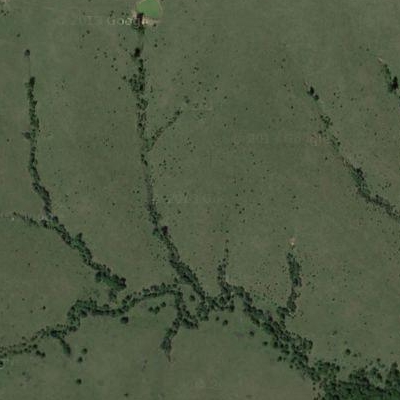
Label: aGrass